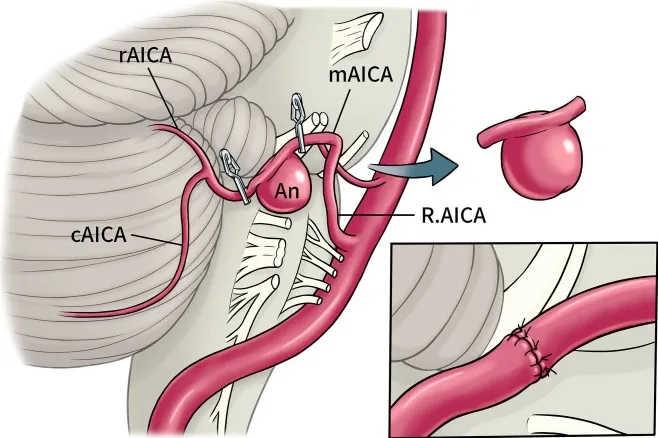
Schematic diagram of operation. Right AICA aneurysm located in a2 segments, intracranial artery anastomosis in situ was perform after trapping and resection. (cAICA, caudal trunk of AICA; mAICA, main trunk of AICA; rAICA, rostral trunk of AICA; a2, lateral pontine segments of AICA).
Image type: radiology (ct)